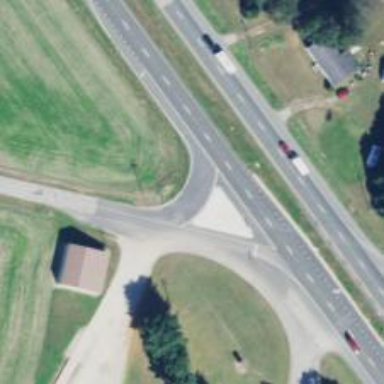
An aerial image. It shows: Trunk link highway.